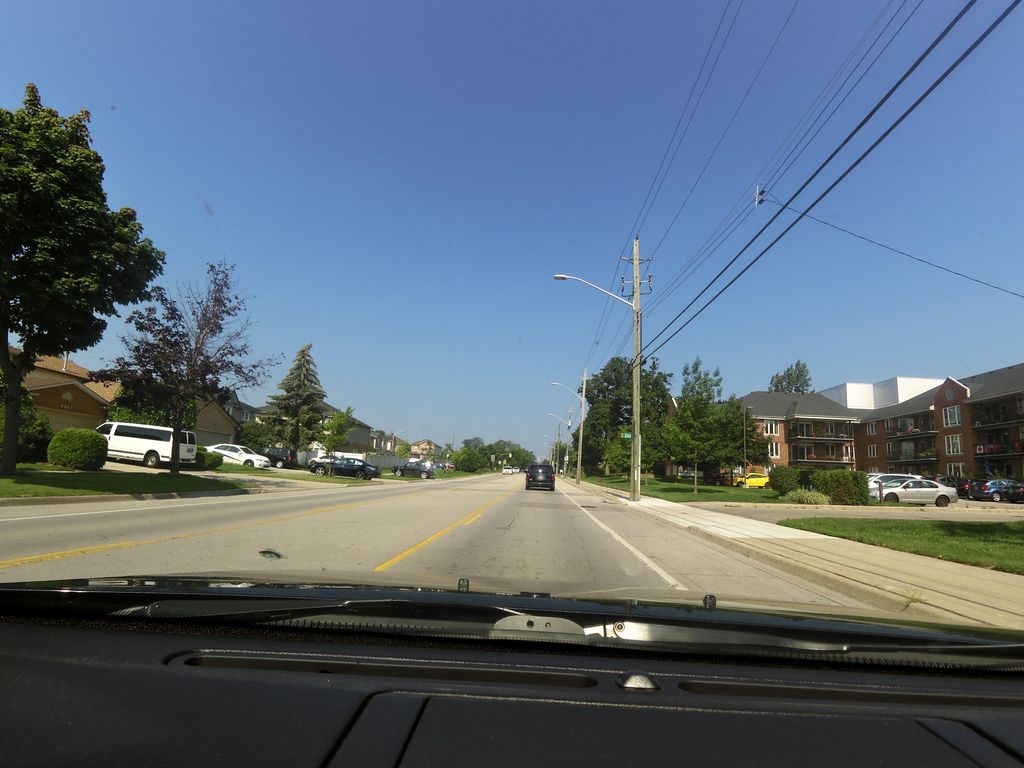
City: hamilton